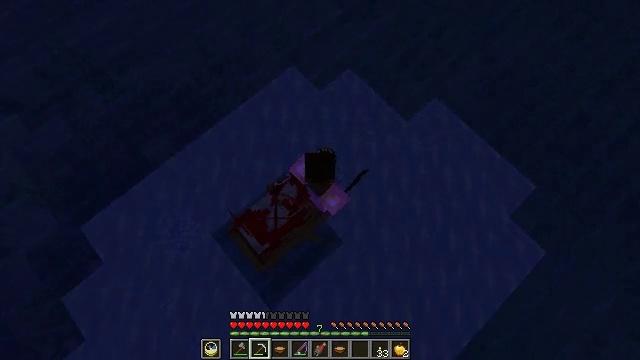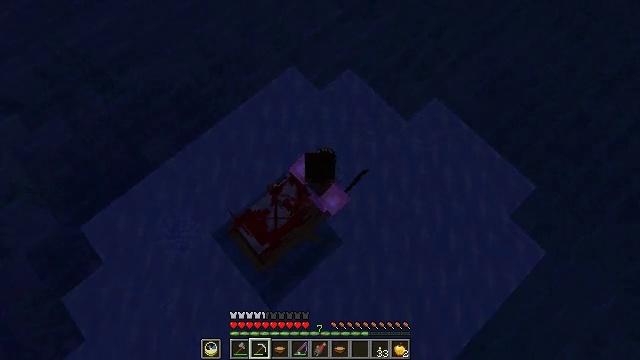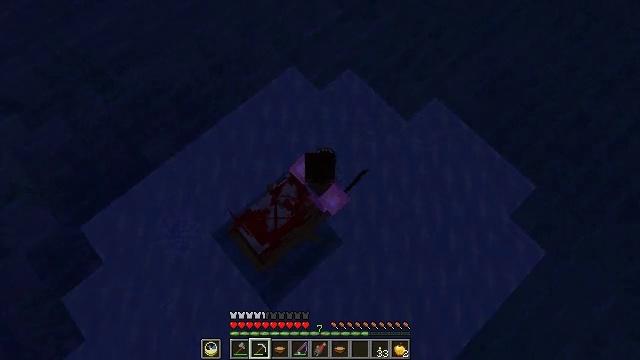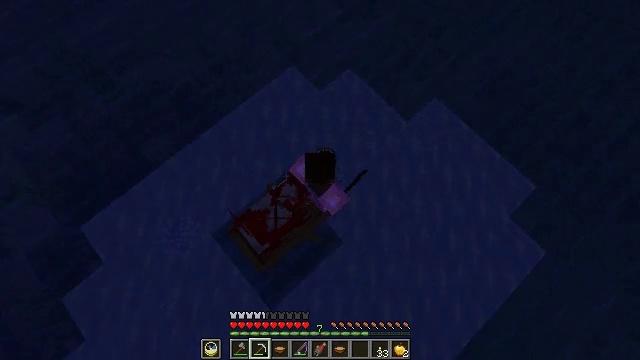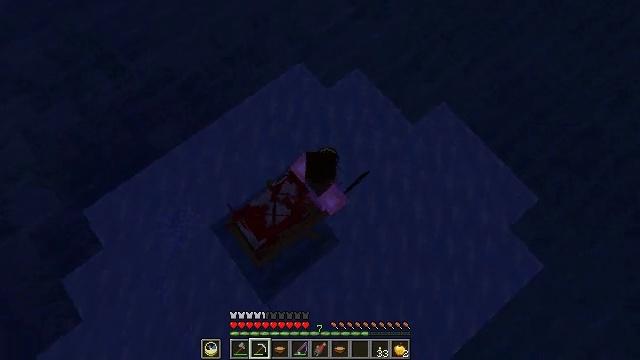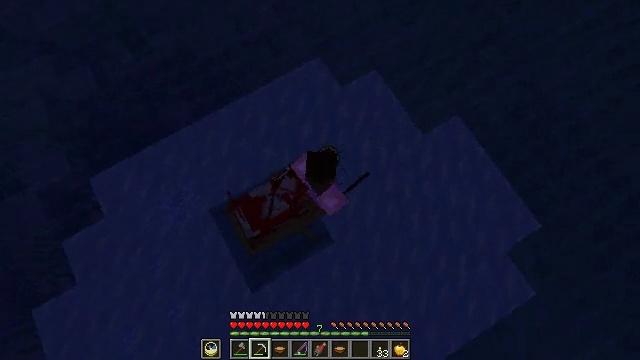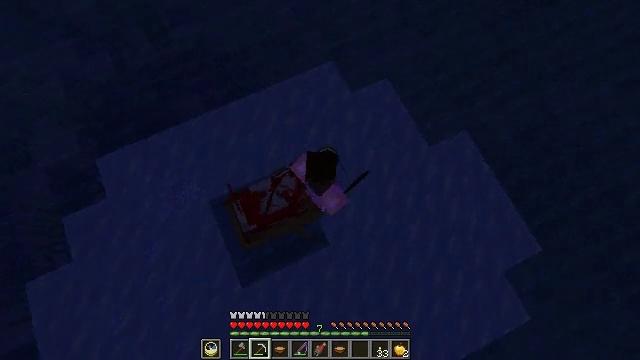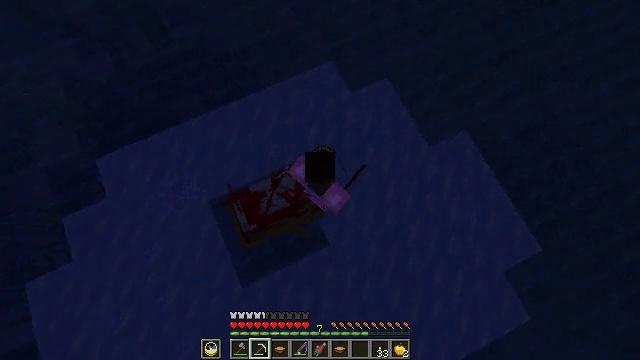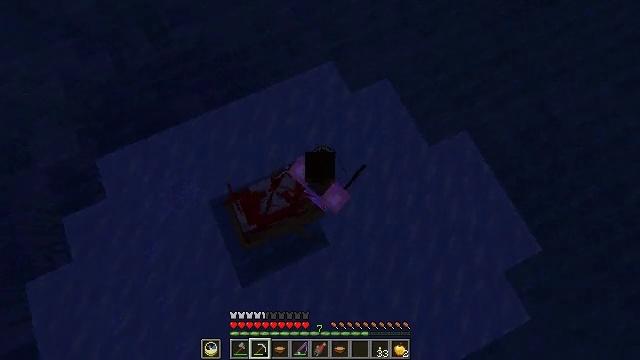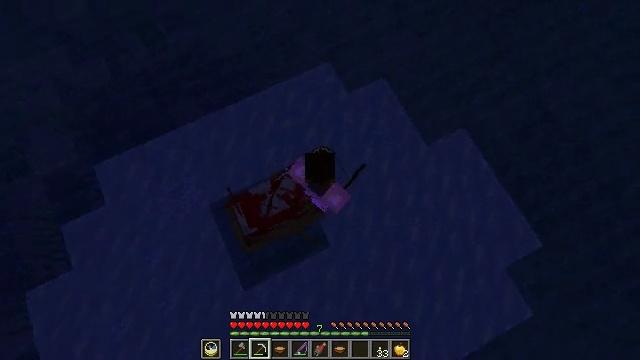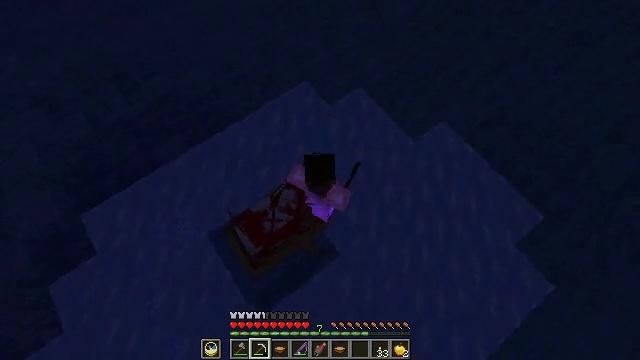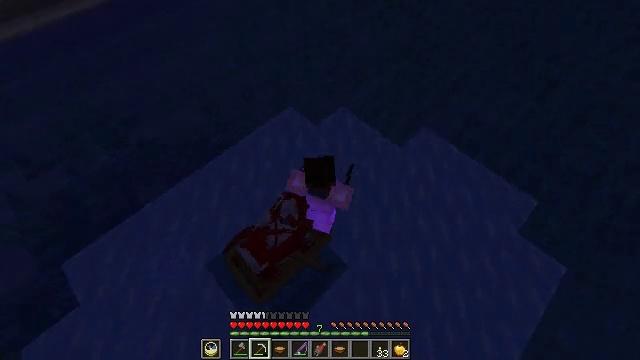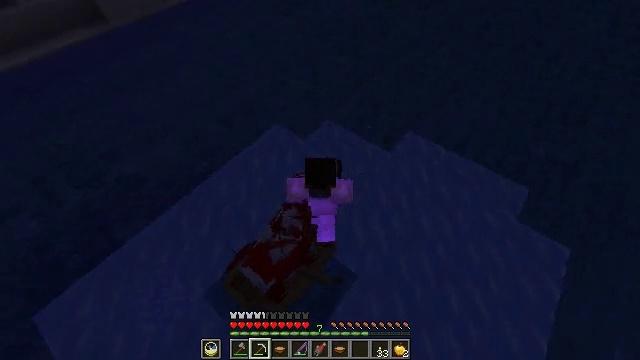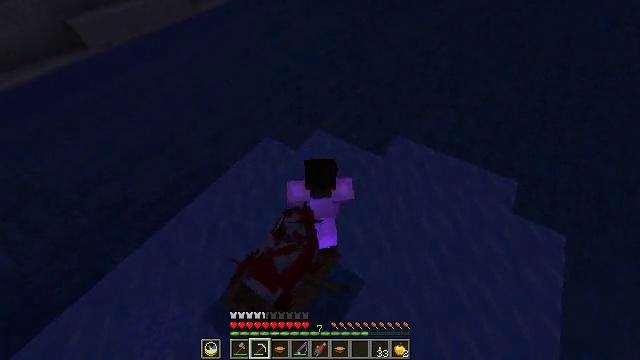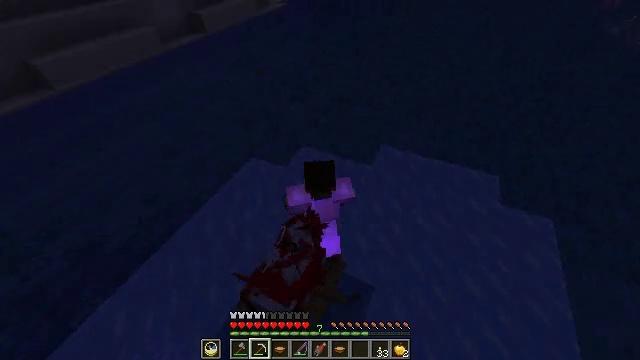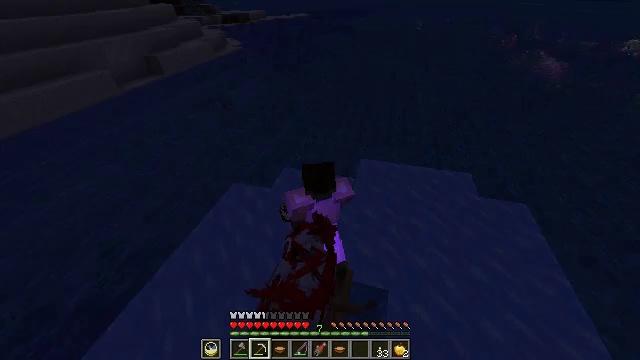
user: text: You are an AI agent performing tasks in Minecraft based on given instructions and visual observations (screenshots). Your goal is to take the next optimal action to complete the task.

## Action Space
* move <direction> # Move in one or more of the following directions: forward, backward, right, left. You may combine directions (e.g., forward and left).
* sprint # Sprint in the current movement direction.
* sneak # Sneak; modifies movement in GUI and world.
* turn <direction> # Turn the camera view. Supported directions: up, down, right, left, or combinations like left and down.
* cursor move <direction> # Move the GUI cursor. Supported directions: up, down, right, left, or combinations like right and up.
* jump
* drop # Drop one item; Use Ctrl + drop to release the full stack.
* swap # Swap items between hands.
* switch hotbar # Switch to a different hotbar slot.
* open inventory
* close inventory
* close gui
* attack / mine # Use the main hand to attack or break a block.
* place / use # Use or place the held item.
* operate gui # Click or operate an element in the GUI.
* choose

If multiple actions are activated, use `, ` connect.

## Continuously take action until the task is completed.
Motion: motion action
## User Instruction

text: Destroy the frosted ice to clear a path.
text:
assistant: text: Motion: no_op
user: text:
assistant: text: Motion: no_op
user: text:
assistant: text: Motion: no_op
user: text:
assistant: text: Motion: turn left
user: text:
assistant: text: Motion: turn left and down
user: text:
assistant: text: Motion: turn left and up
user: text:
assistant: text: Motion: no_op
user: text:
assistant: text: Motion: no_op
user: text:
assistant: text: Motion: move forward, turn right
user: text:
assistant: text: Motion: move forward, turn right and up
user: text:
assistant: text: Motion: move forward, turn right and up
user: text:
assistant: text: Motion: move forward, turn right and up
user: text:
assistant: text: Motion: move forward, turn right and up
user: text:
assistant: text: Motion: move forward, turn right and up
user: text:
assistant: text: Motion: move forward, turn right and up
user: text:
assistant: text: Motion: move forward, turn right and up
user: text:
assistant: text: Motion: no_op
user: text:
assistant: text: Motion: no_op
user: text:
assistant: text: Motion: no_op
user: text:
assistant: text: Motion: no_op
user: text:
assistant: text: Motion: no_op
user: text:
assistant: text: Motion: no_op
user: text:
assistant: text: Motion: turn left and up
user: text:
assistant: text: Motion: turn left and up
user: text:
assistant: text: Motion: turn left and up
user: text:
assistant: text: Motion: turn left and up
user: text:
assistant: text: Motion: no_op
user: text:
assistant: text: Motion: no_op
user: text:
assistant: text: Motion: no_op
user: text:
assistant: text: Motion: turn right